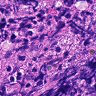
Metastatic tissue present: no